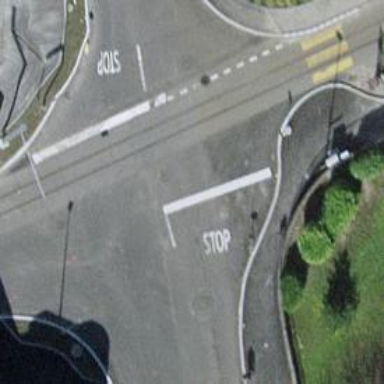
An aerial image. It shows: Mini roundabout on the road.